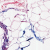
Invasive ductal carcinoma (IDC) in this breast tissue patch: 0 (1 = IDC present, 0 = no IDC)